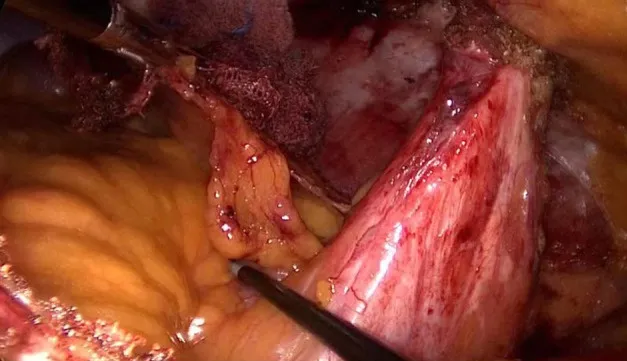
Anatomic relationship at the end of peritoneal dissociation.
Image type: medical_photograph (other_medical_photograph)